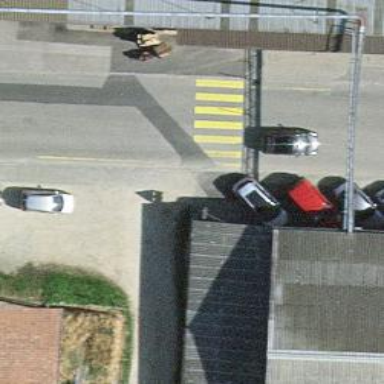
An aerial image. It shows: Uncontrolled road crossing.